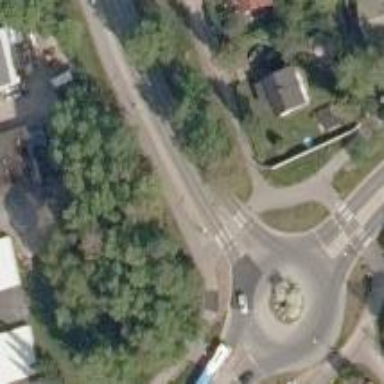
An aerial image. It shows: Uncontrolled road crossing.